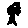
Label: tree